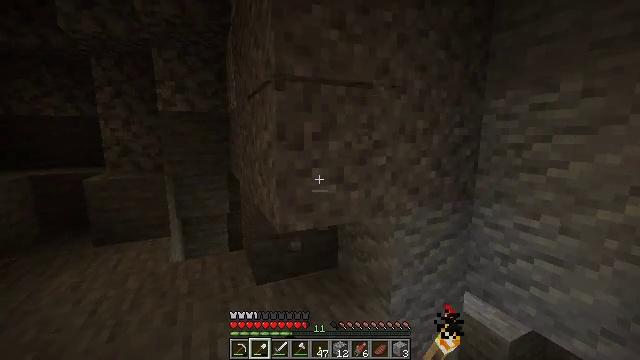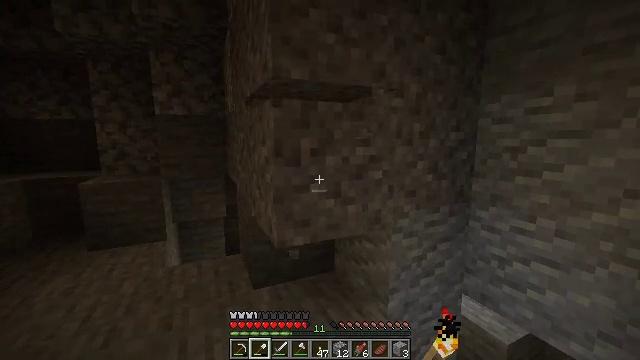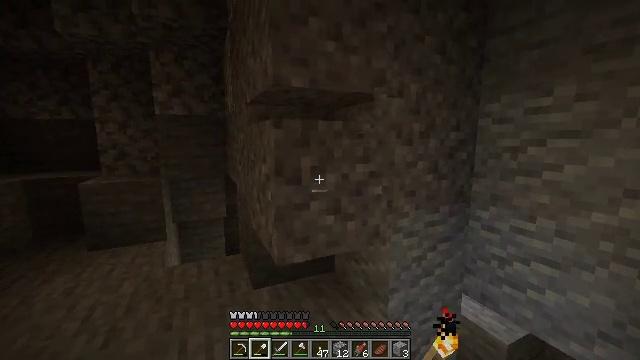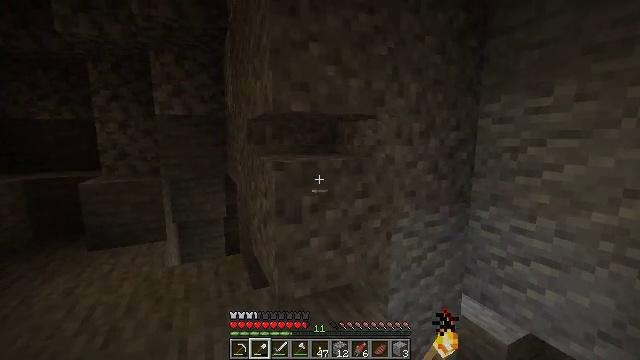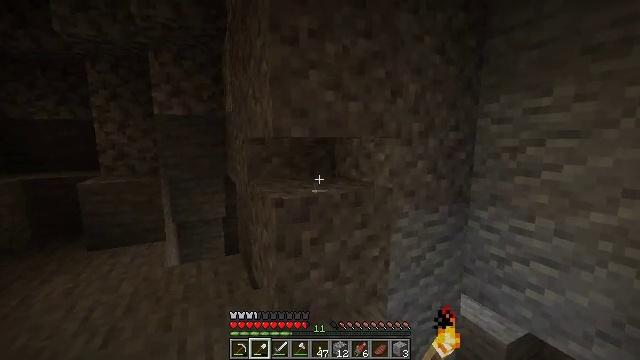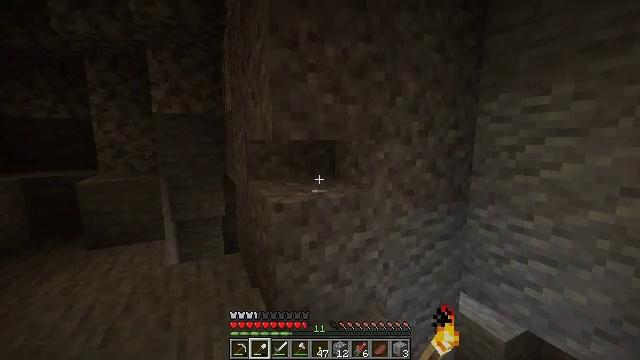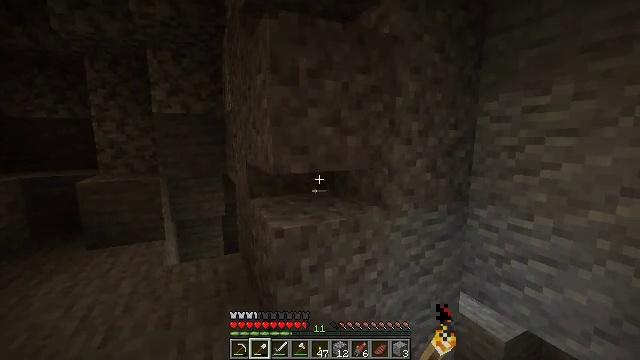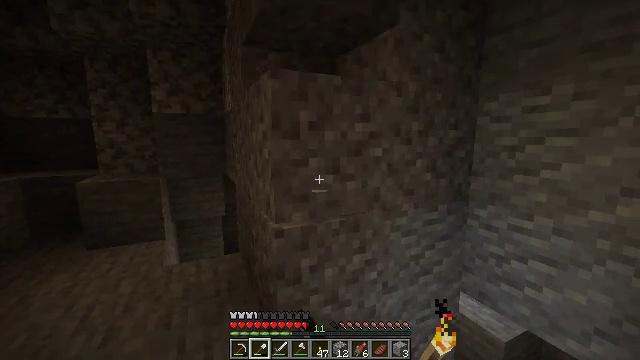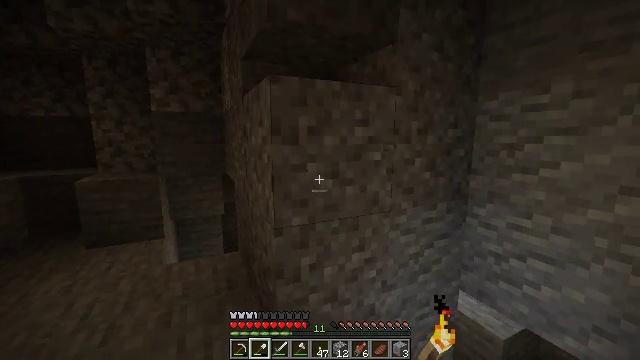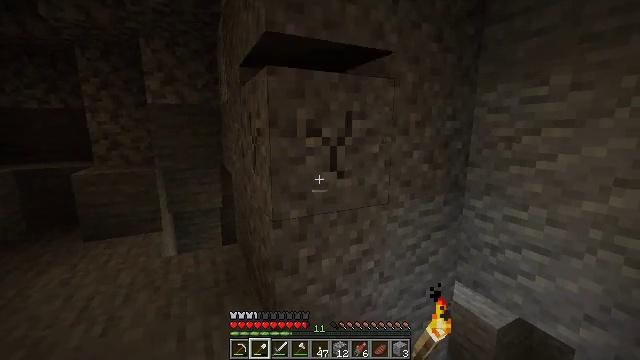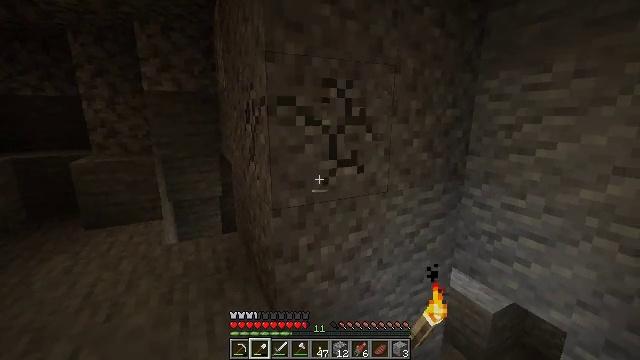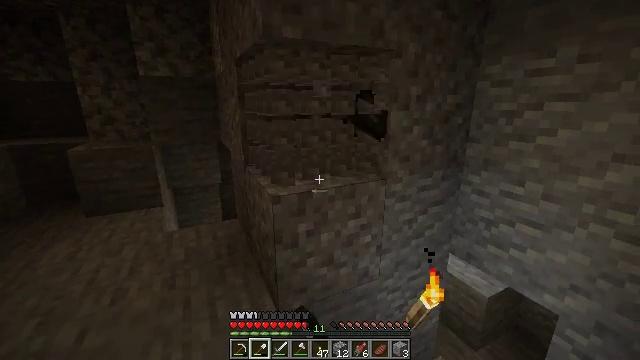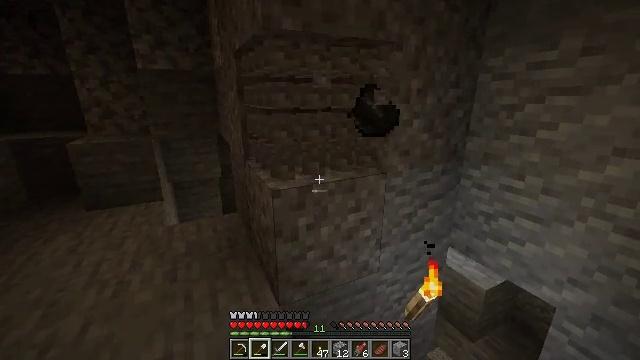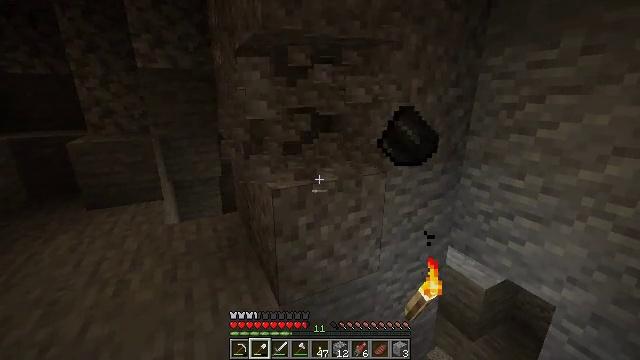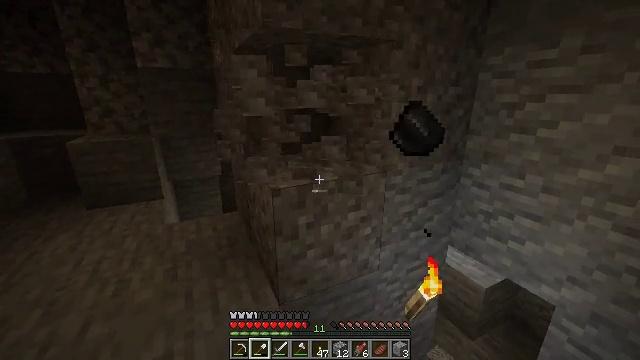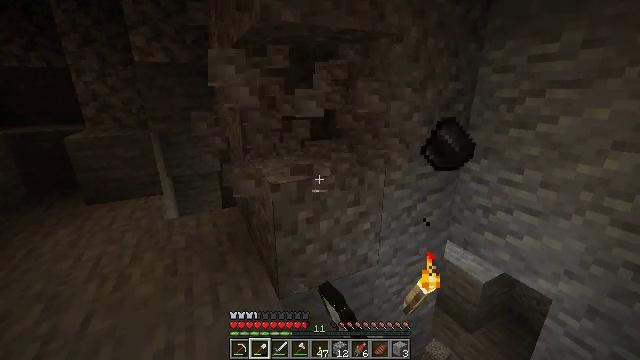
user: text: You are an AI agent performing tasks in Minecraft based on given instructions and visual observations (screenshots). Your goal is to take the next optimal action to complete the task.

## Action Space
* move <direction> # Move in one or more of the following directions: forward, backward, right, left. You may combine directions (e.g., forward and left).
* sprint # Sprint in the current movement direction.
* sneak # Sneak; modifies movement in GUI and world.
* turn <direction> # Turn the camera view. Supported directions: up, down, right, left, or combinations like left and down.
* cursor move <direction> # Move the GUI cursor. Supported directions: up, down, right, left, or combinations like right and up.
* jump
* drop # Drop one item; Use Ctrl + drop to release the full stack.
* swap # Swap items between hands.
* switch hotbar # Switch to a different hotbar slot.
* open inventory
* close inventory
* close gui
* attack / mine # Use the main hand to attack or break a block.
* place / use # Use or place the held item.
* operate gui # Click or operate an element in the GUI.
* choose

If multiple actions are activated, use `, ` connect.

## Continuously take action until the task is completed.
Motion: motion action
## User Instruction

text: Collect gravel for your inventory.
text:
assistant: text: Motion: attack / mine
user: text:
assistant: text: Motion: attack / mine
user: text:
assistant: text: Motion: attack / mine
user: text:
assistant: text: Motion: attack / mine
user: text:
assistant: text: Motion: attack / mine
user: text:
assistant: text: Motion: attack / mine
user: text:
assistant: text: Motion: attack / mine
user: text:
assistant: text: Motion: attack / mine
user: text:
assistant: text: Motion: turn down, attack / mine
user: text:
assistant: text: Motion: turn down, attack / mine
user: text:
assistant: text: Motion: turn down, attack / mine
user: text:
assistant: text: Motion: turn down, attack / mine
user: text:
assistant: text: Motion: attack / mine
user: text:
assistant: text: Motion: attack / mine
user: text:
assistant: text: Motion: turn down, attack / mine
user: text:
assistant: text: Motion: attack / mine
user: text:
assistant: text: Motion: attack / mine
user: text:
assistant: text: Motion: attack / mine
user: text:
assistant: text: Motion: attack / mine
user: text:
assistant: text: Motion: attack / mine
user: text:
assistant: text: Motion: attack / mine
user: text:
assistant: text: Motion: move left, attack / mine
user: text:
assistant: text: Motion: move left, attack / mine
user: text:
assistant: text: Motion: move left, attack / mine
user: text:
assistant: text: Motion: attack / mine